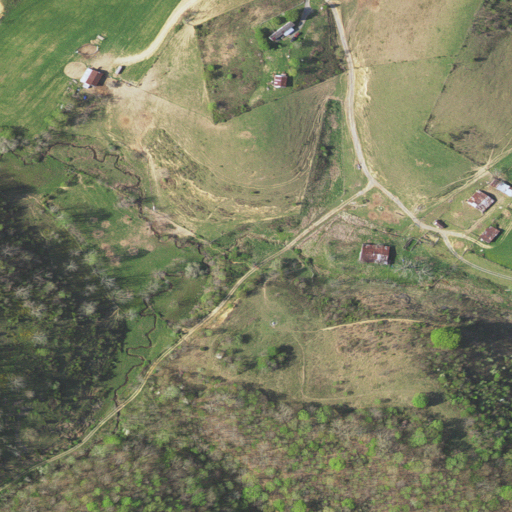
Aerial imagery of valley in Virginia named Collins Hollow containing pasture, deciduous forest, low intensity development, open development, and high intensity development